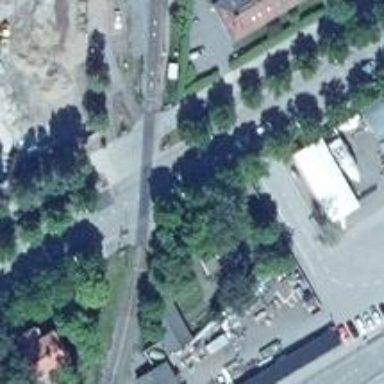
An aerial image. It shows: Railway crossing with lights and saltire markings.